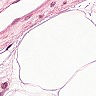
Metastatic tissue present: no